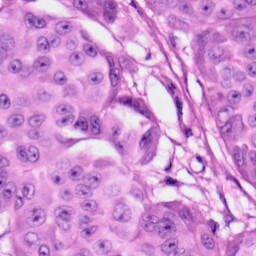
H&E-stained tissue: Skin